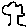
Label: tree